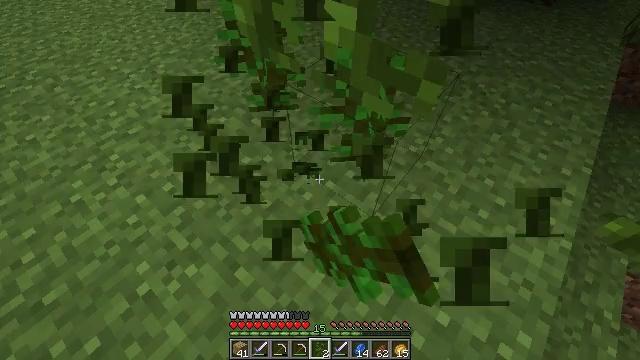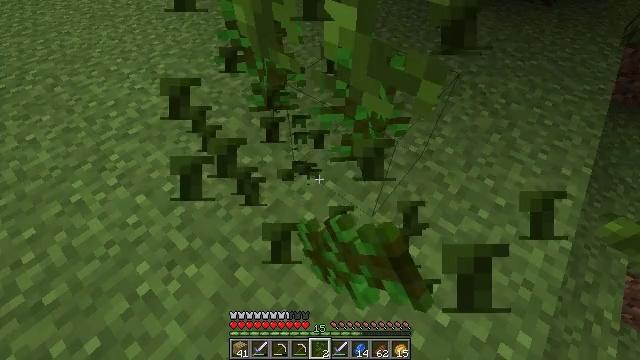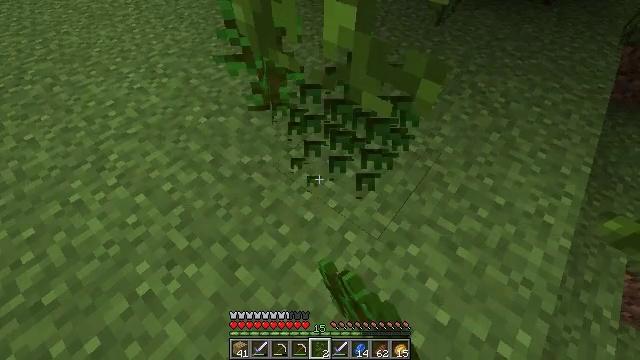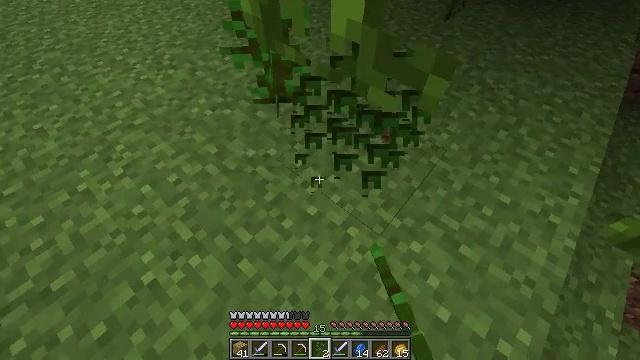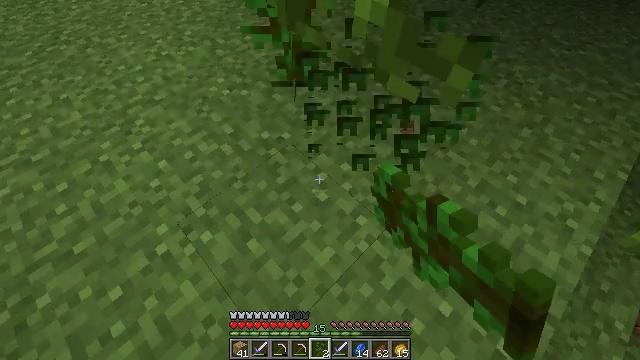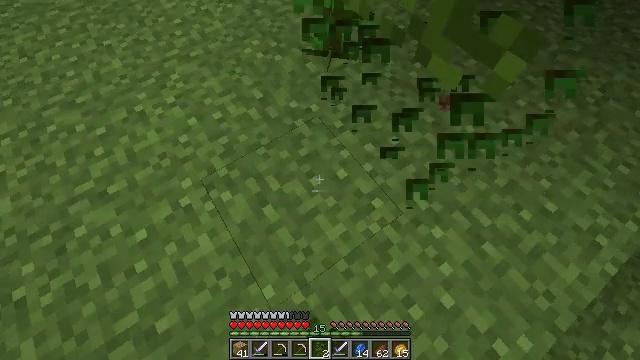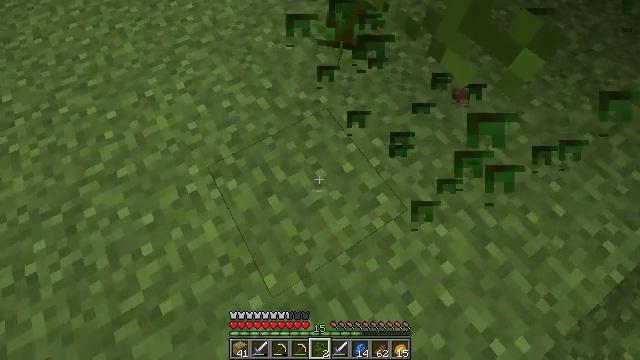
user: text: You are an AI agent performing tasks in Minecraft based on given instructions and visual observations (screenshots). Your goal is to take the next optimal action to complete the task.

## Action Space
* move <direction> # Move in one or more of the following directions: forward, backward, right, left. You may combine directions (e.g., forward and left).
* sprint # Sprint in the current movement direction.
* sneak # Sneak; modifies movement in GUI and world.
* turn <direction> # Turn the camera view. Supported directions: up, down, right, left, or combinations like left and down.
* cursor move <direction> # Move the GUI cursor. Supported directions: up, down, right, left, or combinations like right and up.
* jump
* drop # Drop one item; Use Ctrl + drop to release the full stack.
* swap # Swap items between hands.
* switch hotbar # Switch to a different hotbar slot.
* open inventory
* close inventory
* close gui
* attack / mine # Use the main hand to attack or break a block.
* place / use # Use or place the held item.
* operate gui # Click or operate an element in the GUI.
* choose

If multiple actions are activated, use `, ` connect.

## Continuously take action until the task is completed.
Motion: motion action
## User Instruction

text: Get a jungle sapling for replanting.
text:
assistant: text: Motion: attack / mine
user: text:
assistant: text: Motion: attack / mine
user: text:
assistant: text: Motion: turn left and down, attack / mine
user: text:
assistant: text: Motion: turn left and down
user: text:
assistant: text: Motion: turn left and down
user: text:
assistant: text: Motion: turn left and down
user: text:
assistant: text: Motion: no_op